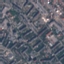
Land use / land cover: Residential